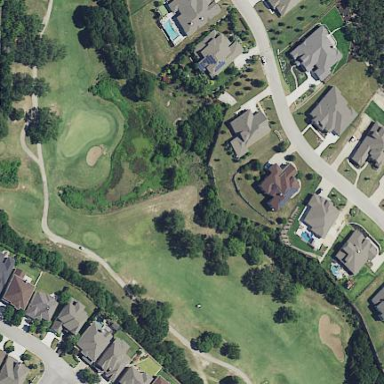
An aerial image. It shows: Water hazard on golf course.